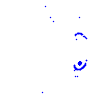
Particle: pion